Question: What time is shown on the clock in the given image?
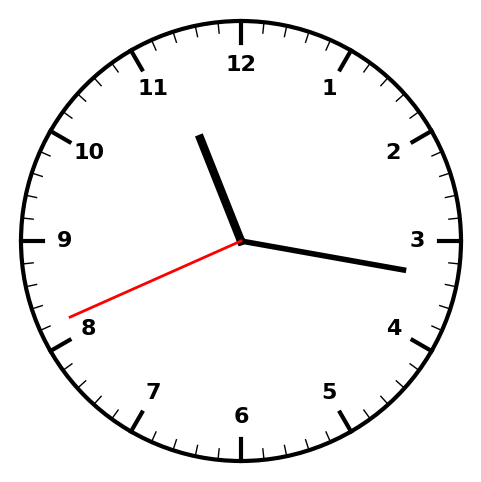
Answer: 11:16:41